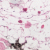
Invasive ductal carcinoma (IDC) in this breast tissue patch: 0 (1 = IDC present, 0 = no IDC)